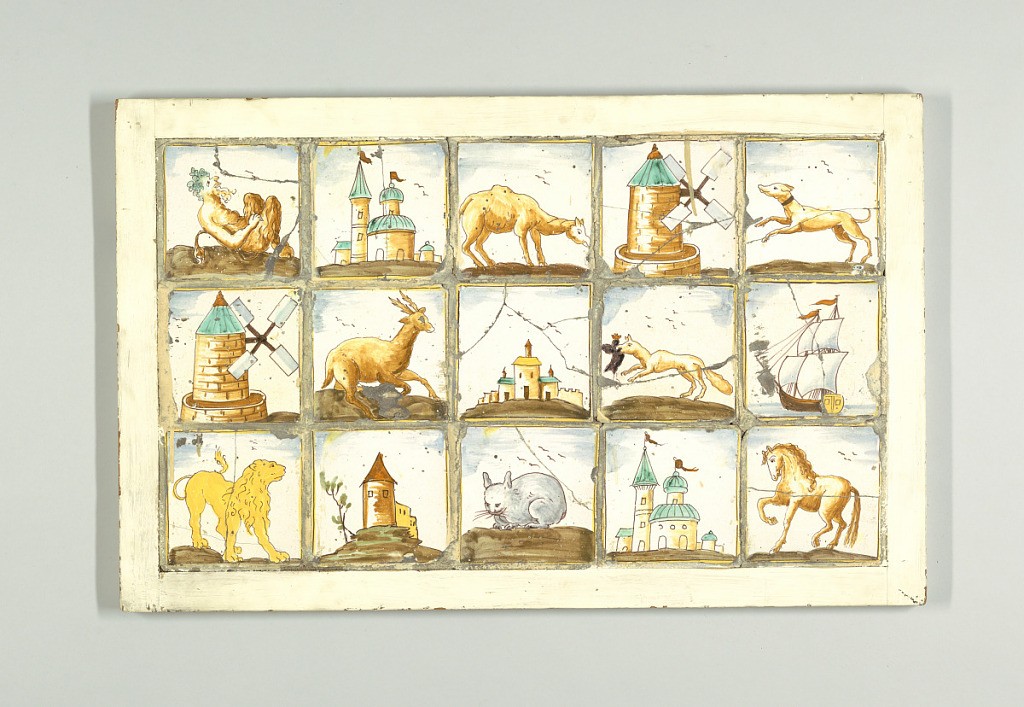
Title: Tile
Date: late 18th–early 19th century
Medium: Earthenware, glazed and high fire decorated
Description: Reclining fauh, facing right.